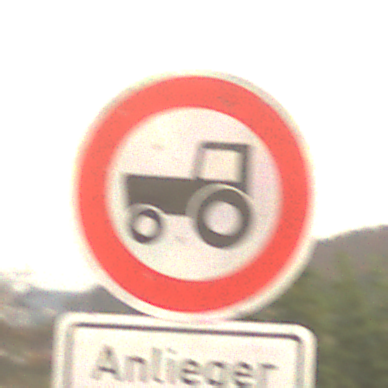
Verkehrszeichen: VerbotKraftfahrzeugeZuegeNichtSchneller25
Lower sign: PersonengruppenFrei1
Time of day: SunriseSunset
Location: Outdoor (Nature)
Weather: PartlyCloudy
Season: NotSpecified
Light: Natural